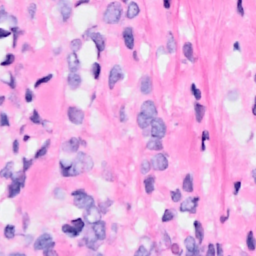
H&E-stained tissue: Breast